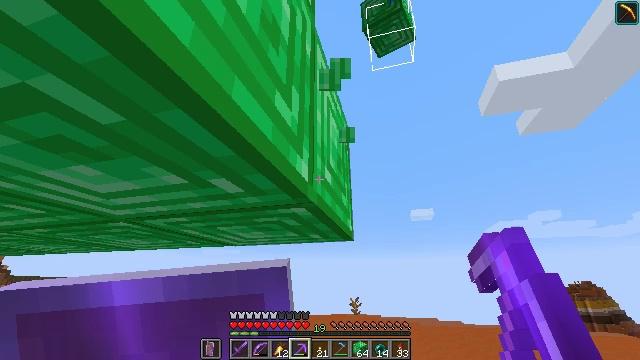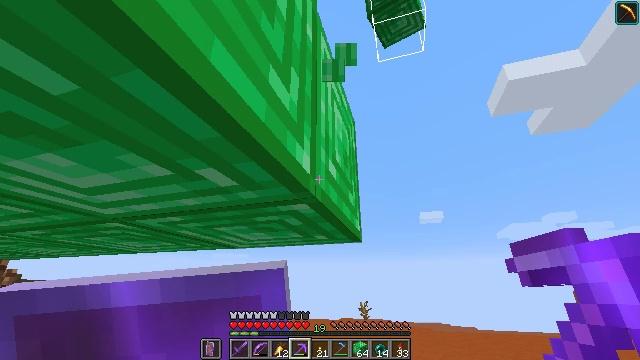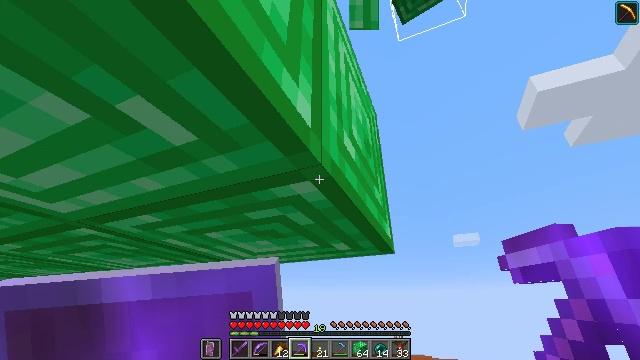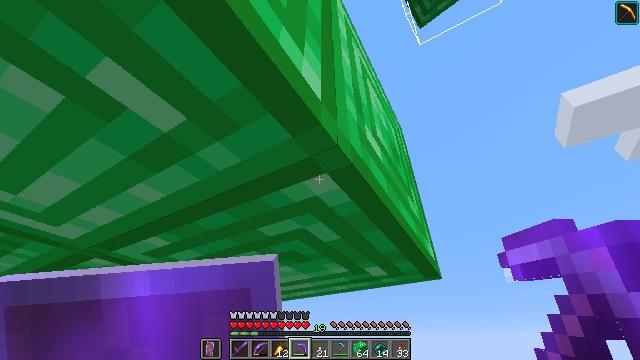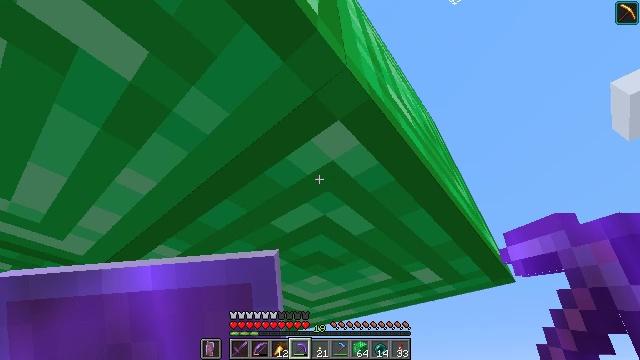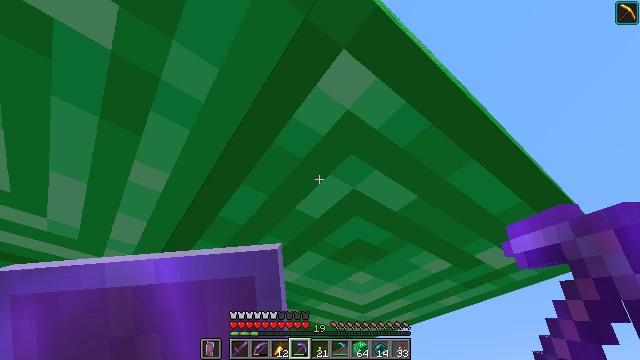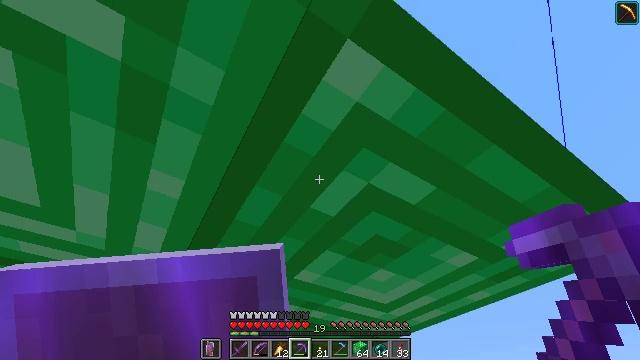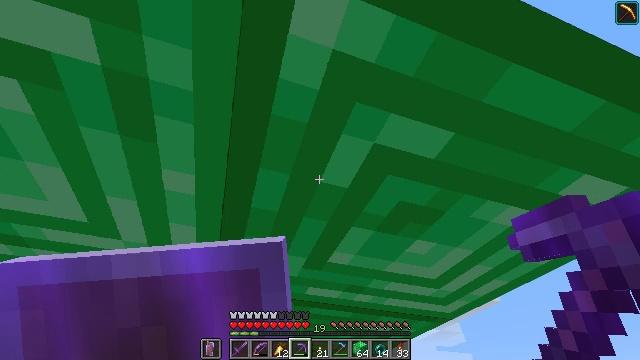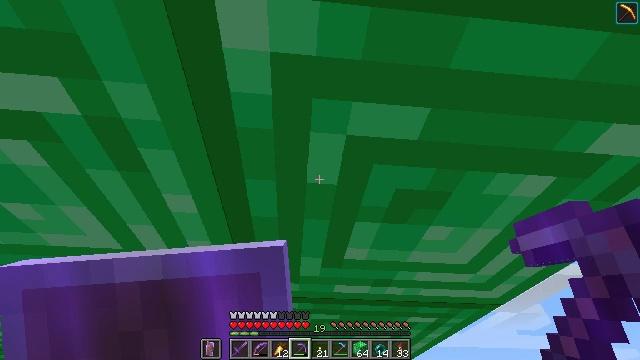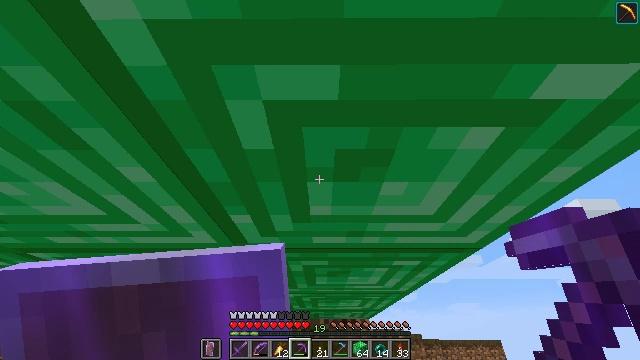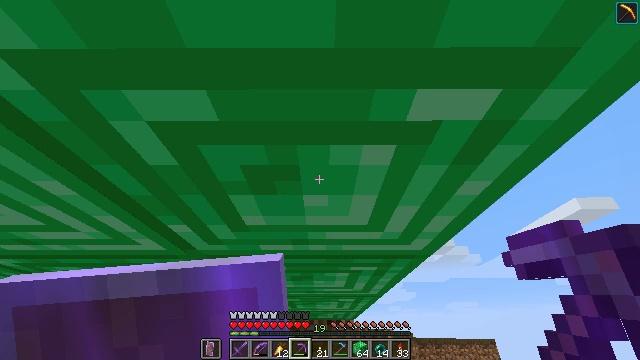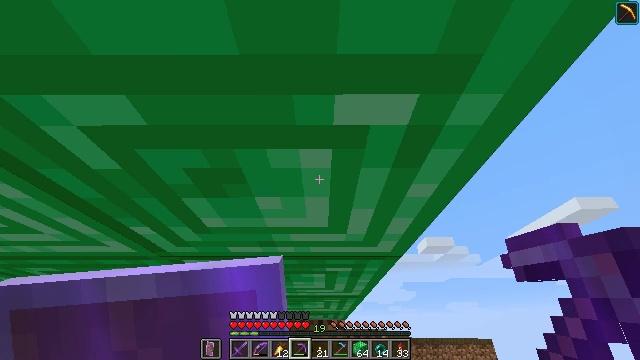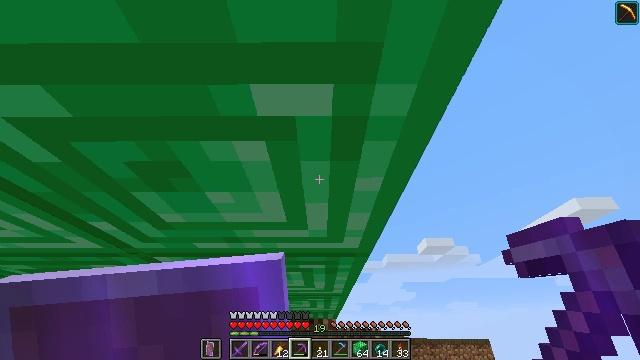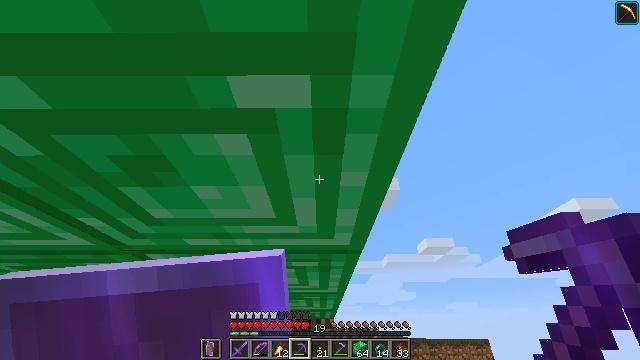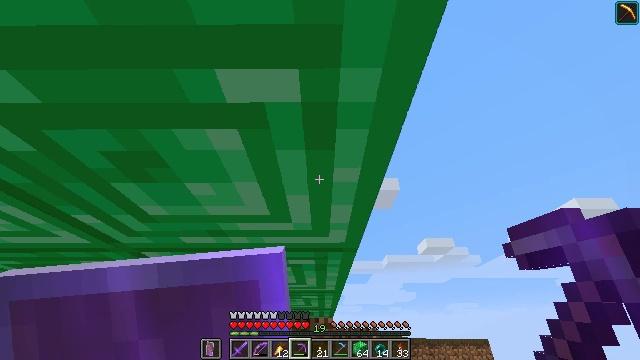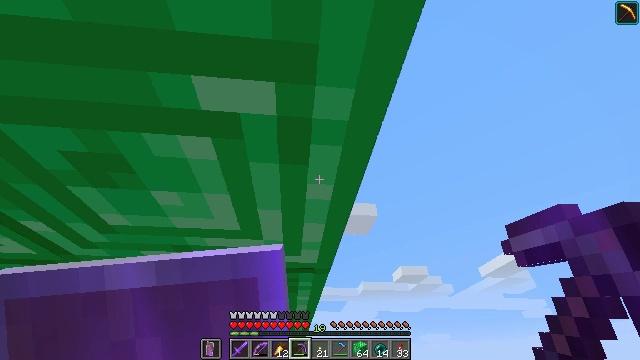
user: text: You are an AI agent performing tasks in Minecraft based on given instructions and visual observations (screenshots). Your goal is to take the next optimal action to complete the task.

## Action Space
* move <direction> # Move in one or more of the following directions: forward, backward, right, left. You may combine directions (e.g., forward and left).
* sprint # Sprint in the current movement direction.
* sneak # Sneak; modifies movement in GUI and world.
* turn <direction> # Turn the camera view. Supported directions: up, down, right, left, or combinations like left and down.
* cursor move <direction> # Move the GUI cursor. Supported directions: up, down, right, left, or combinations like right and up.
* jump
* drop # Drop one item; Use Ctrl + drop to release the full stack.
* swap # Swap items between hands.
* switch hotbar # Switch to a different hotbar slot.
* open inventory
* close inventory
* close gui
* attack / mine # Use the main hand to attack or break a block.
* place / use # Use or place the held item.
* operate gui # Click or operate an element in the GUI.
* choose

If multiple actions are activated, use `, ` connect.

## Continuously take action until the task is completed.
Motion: motion action
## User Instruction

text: Break the emerald block to collect it.
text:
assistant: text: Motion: move forward, turn left
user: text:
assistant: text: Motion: move forward, turn left and up
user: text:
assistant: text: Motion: move forward, turn left and up
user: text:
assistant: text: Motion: turn left and up
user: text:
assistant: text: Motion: turn left and up
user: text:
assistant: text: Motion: turn left
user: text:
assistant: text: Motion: move right, turn left and down
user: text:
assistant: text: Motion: move right, turn left
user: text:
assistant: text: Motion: move right, turn left and down
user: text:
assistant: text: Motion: move right
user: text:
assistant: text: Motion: no_op
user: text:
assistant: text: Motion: no_op
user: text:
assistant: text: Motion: no_op
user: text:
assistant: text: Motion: no_op
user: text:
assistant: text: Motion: turn right and up
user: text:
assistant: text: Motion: turn left and up
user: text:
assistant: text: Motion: no_op
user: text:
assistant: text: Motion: no_op
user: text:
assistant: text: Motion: no_op
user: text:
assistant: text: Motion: attack / mine
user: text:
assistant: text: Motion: attack / mine
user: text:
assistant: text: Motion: attack / mine
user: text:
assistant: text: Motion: turn left and up, attack / mine
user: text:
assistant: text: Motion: turn left and up, attack / mine
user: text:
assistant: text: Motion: turn up, attack / mine
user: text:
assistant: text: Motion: attack / mine
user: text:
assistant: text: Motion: attack / mine
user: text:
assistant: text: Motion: attack / mine
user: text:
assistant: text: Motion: attack / mine
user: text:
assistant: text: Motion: turn down, attack / mine